Question: I've been trying to install the js libraries in my Grails app based on a chapter in <URL> by the plugin.
I've tried to implementing the book code using <URL> as a guide, but the required javascript is not getting included in my gsp files. Also, references to '<r:layoutResources/>' and '<r:require module="core"/>' in my gsp files, are being highlighted as "unknown tags" in the GGTS editor.
Can anyone advise on where I've gone wrong migrating from the plugin to the ? Specifically I have copied the following into my web-app/js folder:

And I want to define dependencies between those modules and so I have created the following 'conf\ApplicationResources.groovy':
'''
modules = {
angularjs {
resource url:'js/angular-1.3.15.js', disposition: 'head'
}
restangular {
dependsOn 'angularjs'
resource url:'js/restangular-1.4.0.js'
}
lodashjs {
resource url:'js/lodash-3.6.0.js'
}
core {
dependsOn 'restangular, lodashjs'
resource url:'/js/custom.js'
}
}
'''
And 'views\layout\main.gsp' contains:
'''
<head>
<meta http-equiv="Content-Type" content="text/html; charset=UTF-8">
<meta http-equiv="X-UA-Compatible" content="IE=edge,chrome=1">
<title><g:layoutTitle default="Grails"/></title>
<meta name="viewport" content="width=device-width, initial-scale=1.0">
<link rel="shortcut icon" href="${assetPath(src: 'favicon.ico')}" type="image/x-icon">
<link rel="apple-touch-icon" href="${assetPath(src: 'apple-touch-icon.png')}">
<link rel="apple-touch-icon" sizes="114x114" href="${assetPath(src: 'apple-touch-icon-retina.png')}">
<asset:stylesheet src="application.css"/>
<asset:javascript src="application.js"/>
<g:layoutHead/>
<r:layoutResources/> <-- why is this highlighted as 'unknown'?
</head>
'''
And 'views\post\singlepage.gsp':
'''
<head>
<title>Timeline for ${ user.userid }</title>
<meta name="layout" content="main"/>
<content tag="htmlAttrs">ng-app="testsparestang"</content>
<r:require module="core"/> <-- again, this is unknown!
</head>
'''
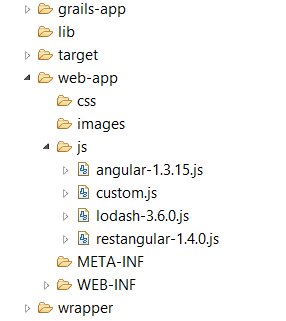
Answer: If you want to use resource plugin please comment the asset-pipeline plugin code from your BuildConfig.groovy file.
And if you want to use asset-pipeline then just comment the resources plugin from the BuildConfig.groovy.
Now see to it that you remove the tag from your layout as this will work only with resources plugin and is not required with asset-pipeline.
Also the tag is from resources plugin. So change it as per the asset-pipeline